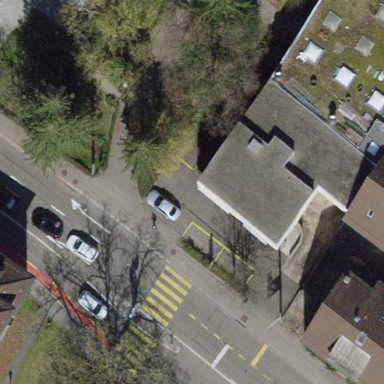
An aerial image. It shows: Flat-roofed building.